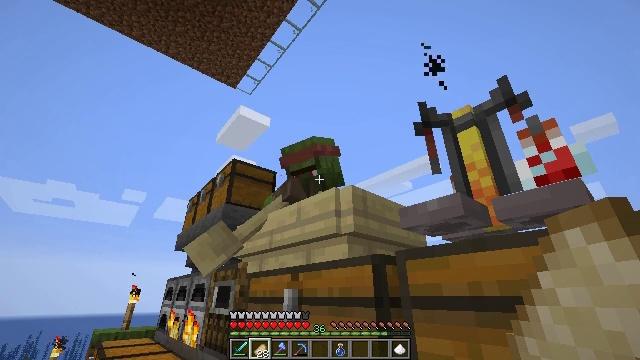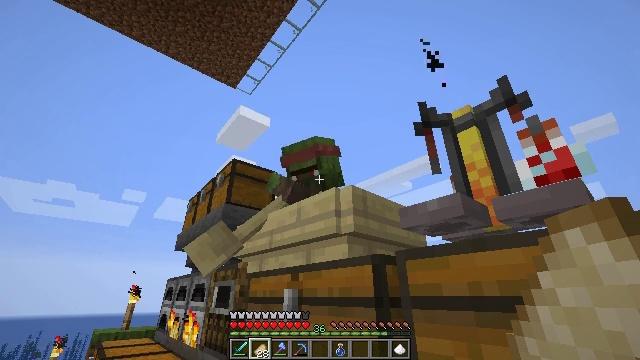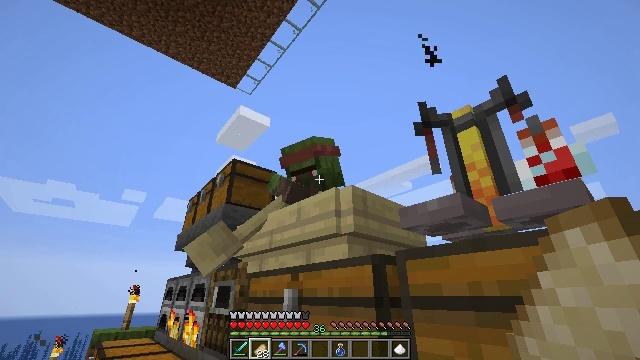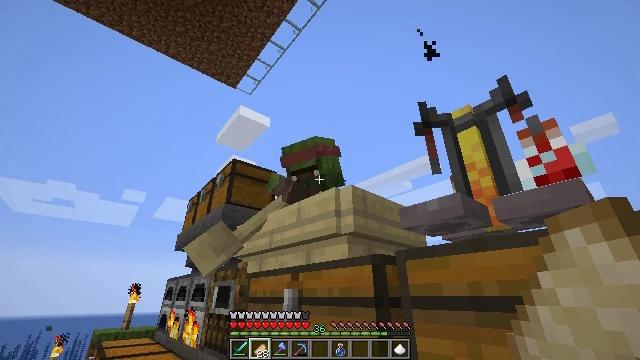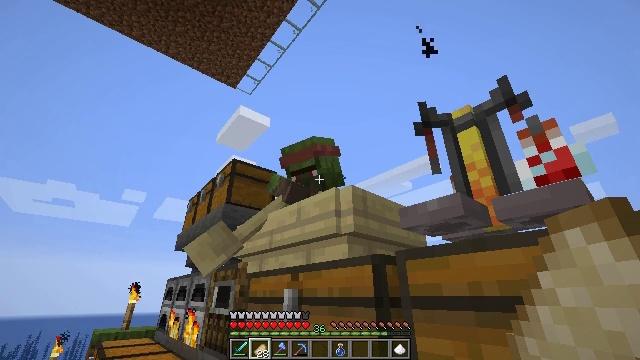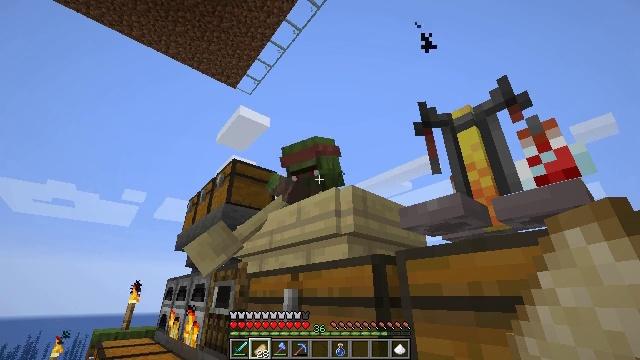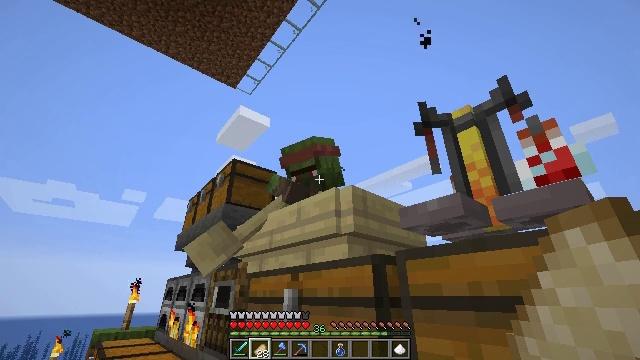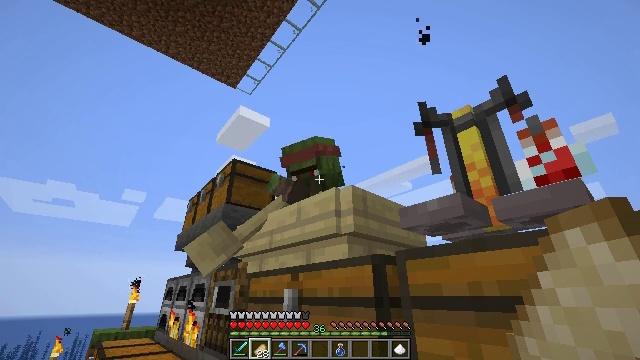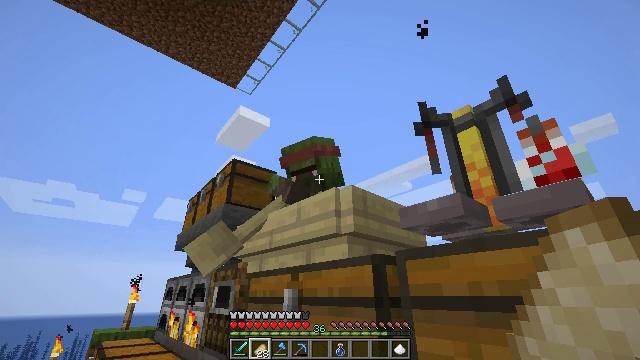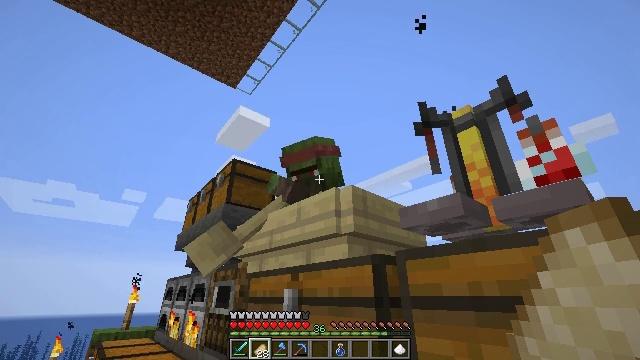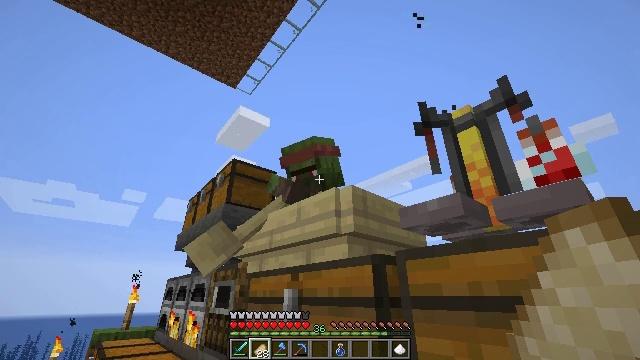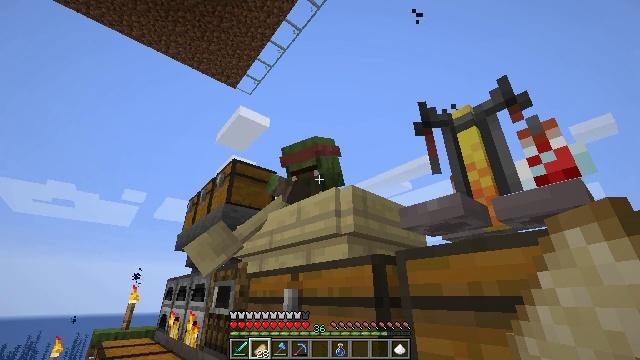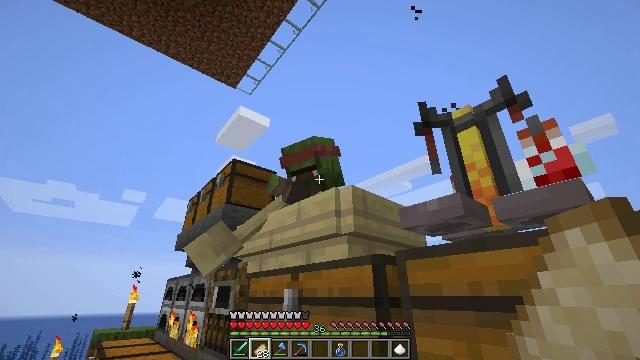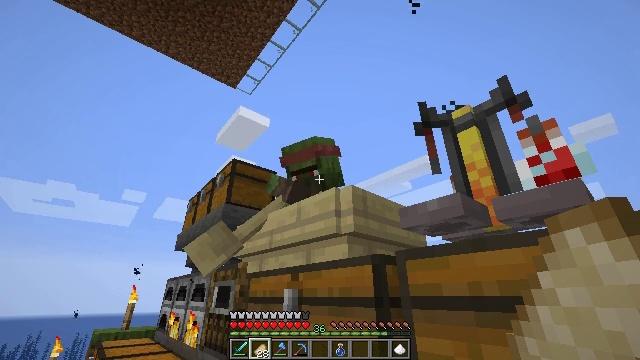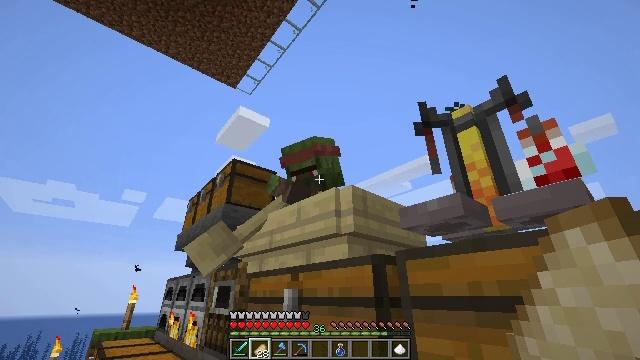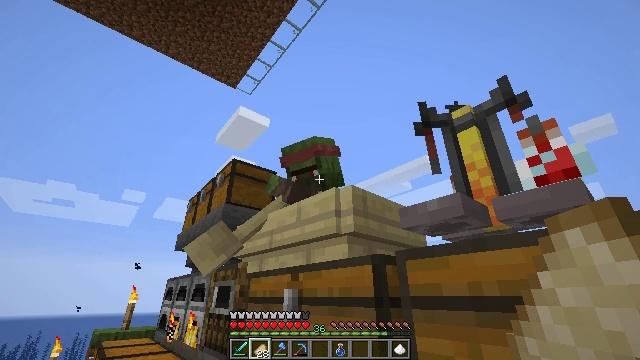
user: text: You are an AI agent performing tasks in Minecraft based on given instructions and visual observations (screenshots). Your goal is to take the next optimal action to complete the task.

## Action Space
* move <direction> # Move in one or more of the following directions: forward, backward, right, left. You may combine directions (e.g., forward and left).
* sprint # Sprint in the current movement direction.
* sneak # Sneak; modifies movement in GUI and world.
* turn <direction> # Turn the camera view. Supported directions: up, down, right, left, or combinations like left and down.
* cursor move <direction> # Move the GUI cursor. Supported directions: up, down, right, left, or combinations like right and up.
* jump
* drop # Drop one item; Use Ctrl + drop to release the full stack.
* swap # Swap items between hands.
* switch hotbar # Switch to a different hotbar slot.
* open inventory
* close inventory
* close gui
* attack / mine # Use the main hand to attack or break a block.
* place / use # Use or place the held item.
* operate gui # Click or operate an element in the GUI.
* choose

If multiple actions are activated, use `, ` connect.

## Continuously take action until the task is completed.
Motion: motion action
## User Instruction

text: Craft fermented spider eye in the crafting menu.
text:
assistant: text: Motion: no_op
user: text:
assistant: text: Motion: no_op
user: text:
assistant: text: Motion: no_op
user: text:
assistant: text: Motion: no_op
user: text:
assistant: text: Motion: no_op
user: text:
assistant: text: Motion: no_op
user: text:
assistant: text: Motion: no_op
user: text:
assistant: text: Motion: no_op
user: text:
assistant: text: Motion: no_op
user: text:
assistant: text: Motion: no_op
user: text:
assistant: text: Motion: no_op
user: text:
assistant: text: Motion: no_op
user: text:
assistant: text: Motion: no_op
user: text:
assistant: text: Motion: no_op
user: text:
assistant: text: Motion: no_op
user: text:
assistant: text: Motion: no_op
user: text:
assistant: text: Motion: no_op
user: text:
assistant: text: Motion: no_op
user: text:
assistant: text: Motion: no_op
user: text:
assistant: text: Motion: no_op
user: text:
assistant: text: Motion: no_op
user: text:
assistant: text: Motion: no_op
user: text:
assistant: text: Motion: no_op
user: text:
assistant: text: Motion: no_op
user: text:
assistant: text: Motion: no_op
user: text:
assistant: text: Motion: no_op
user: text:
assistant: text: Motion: no_op
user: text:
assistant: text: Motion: no_op
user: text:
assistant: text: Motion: no_op
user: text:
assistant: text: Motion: no_op